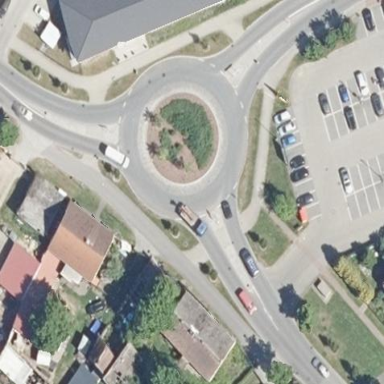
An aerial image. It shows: Secondary road with asphalt surface leading to roundabout.